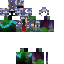
A female skeleton skin with dark skin, wearing brown helmet dressed in a blue robe top and black pants, featuring a closed mouth.